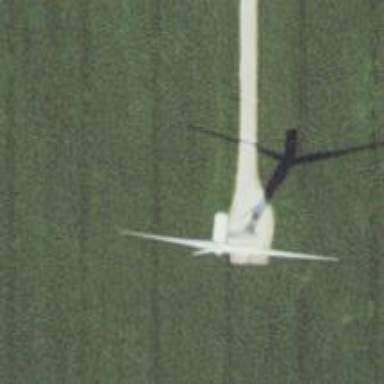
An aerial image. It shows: Wind generator powered by horizontal axis wind turbine.